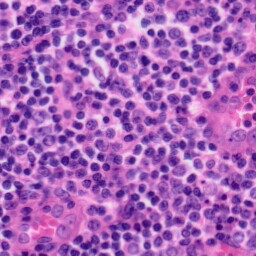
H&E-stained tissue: Tonsil